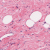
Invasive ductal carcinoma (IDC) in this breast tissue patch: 0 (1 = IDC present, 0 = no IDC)